Interaction volume radius: 5 \u00c5
Interaction volume height: 20 \u00c5
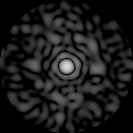
Disorder parameter: 0.7991